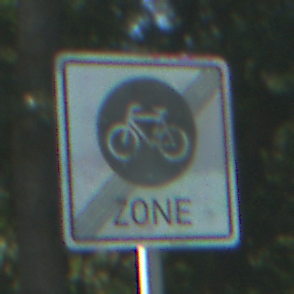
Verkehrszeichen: EndeFahrradzone
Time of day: MorningAfternoon
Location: Outdoor (Nature)
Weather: Clear
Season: NotSpecified
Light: Natural